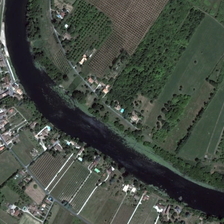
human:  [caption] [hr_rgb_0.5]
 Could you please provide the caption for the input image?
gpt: there are many houses on both sides of the river .

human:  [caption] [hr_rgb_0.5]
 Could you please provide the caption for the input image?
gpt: there are many houses on both sides of the river .

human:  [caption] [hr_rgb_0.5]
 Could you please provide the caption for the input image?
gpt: there was a bare land near the farm .

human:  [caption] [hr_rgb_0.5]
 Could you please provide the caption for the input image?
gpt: there was a bare land near the farm .

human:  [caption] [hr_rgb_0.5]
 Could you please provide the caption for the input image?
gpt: there are many houses on both sides of the river .